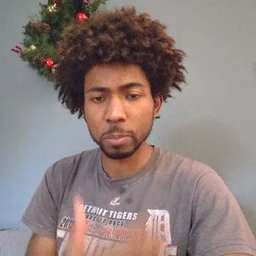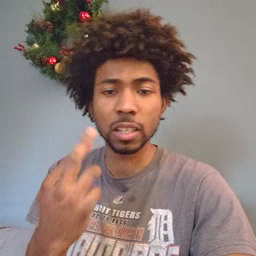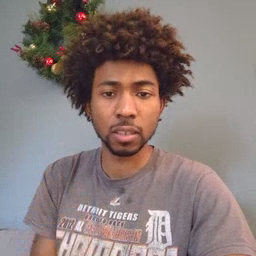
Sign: beside